Field crop: maize
Growth stage: 2
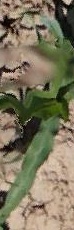
Species: maize